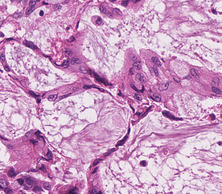
Tumor epithelial tissue: yes
Tumor-associated stroma tissue: no
Normal tissue: no